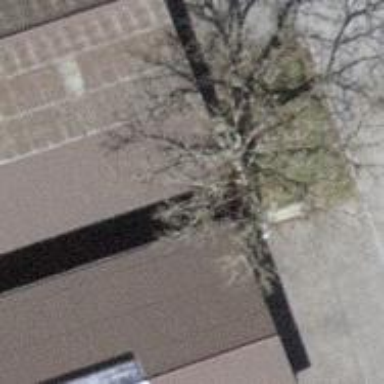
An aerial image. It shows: Urban tree adds touch of nature to the surroundings.